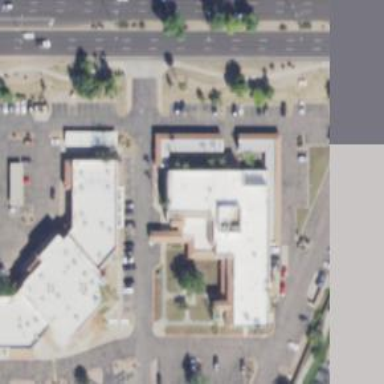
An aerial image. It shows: Healthcare clinic.